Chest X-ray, AP view. Patient: 76 years old, sex M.
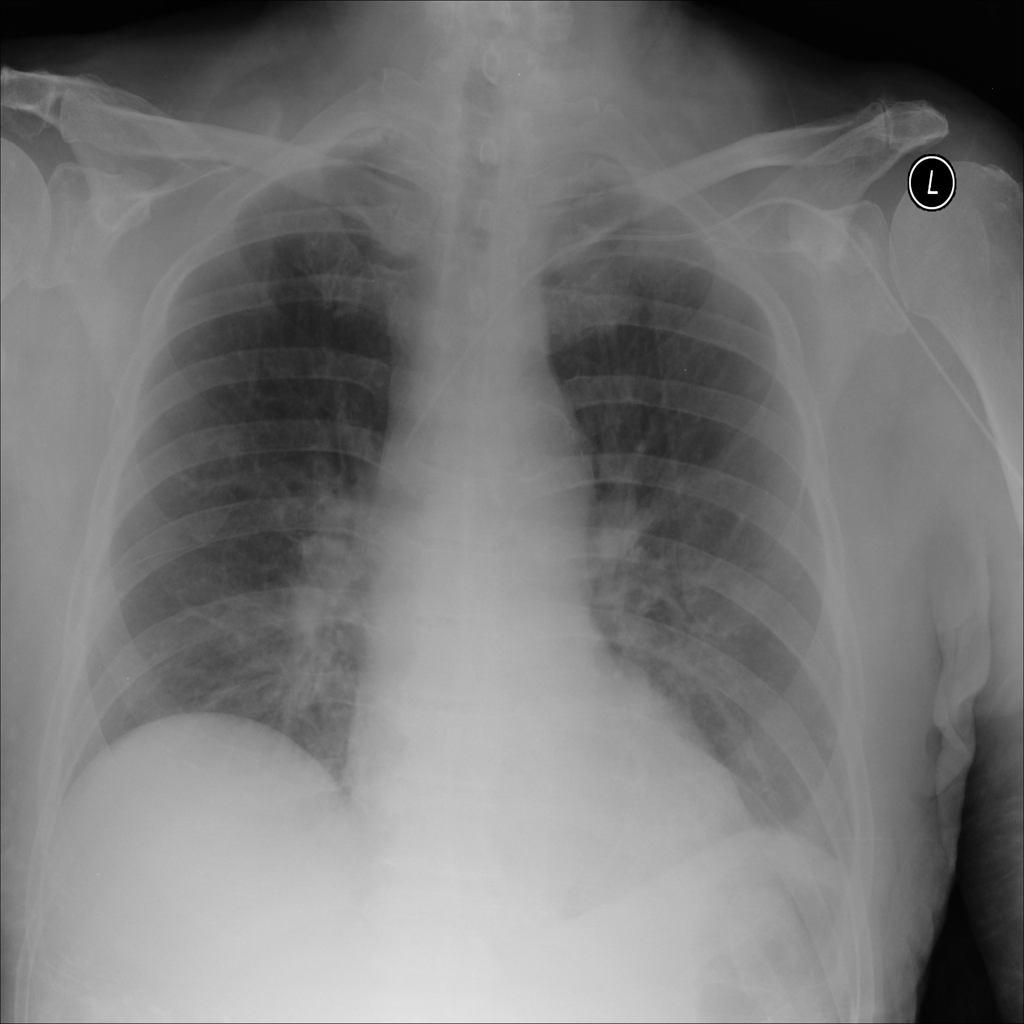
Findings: Nodule